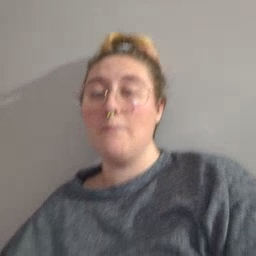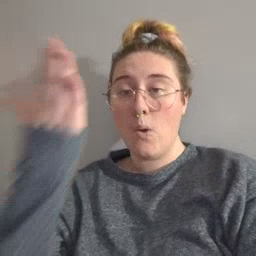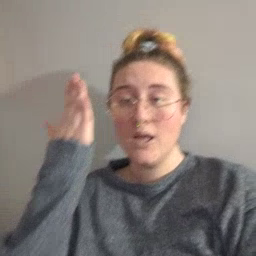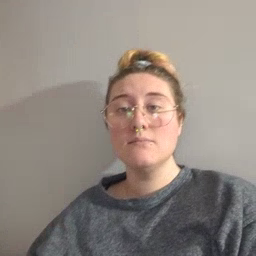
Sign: morning